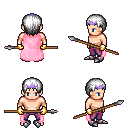
a pixel art fantasy rpg character, male body template, human, light skin, pink cape, magenta pants, white plain hairstyle, purple tiara, gold gloves, metal boots, spear, four views (front, back, left, right), 2x2 character sprite sheet, small pixel art, hard edges, no anti-aliasing